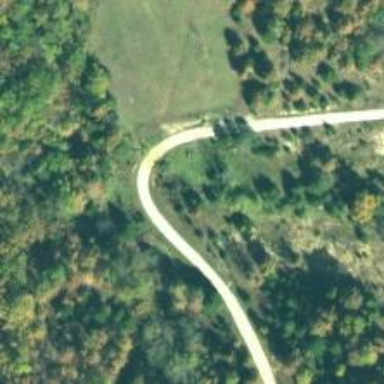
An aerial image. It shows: Residential road.